Interaction volume radius: 10 \u00c5
Interaction volume height: 25 \u00c5
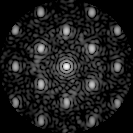
Disorder parameter: 0.3133